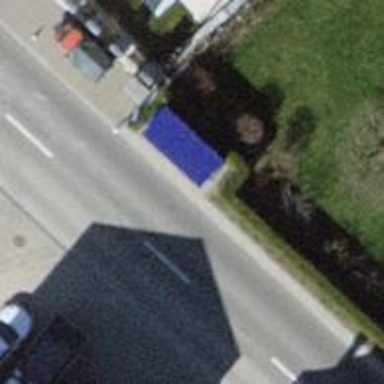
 serving as platform for public transportation."